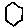
Label: hexagon